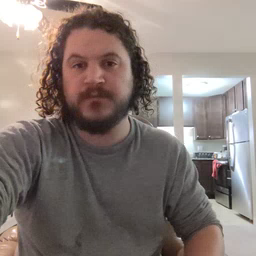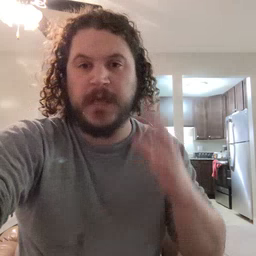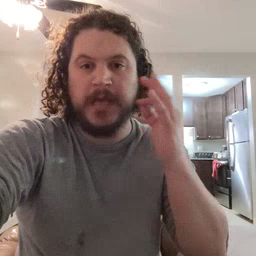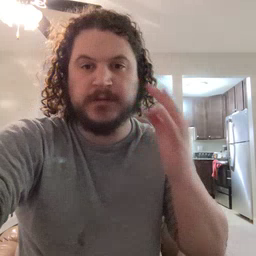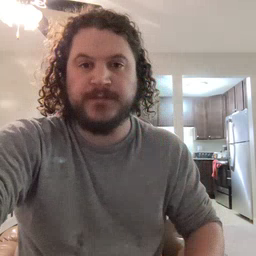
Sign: cat